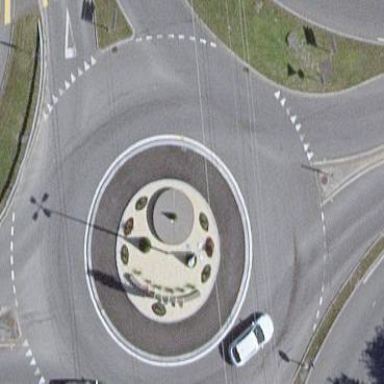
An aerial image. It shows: Primary highway with asphalt surface leading to roundabout. There are separate sidewalks and busway alongside the road.